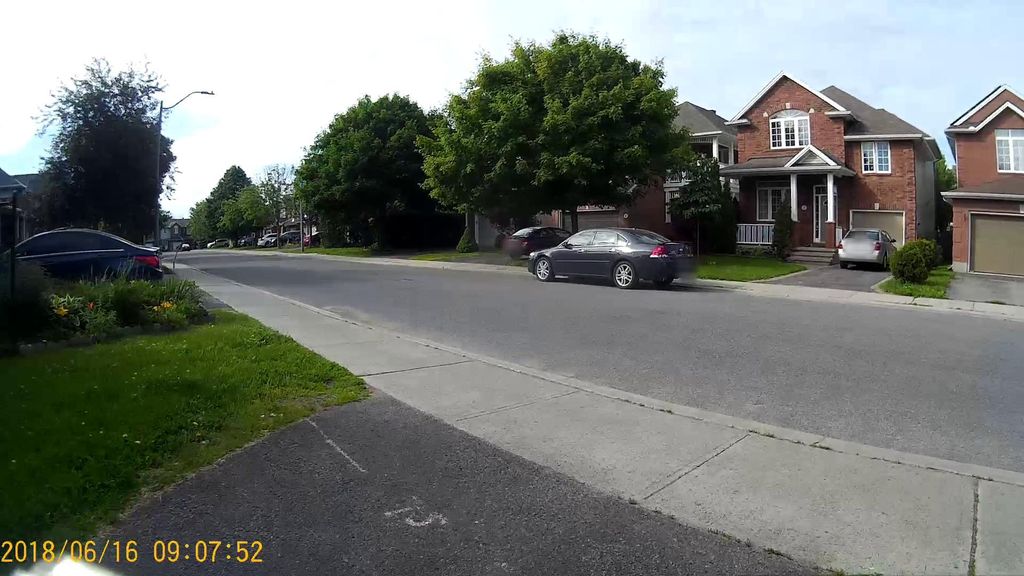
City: ottawa-gatineau